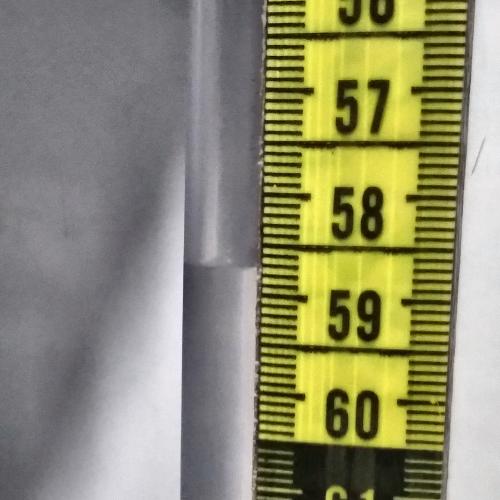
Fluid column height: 58.7 cm